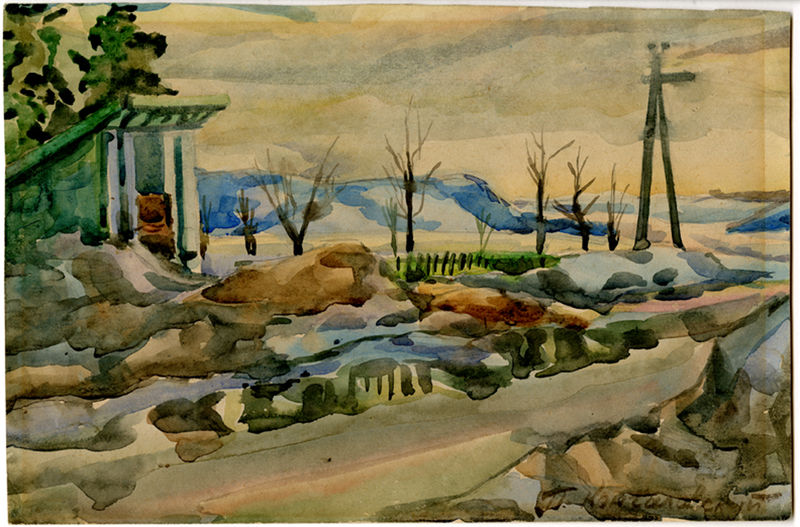
Titel: Landscape
Künstler: Petr Konchalovskii
Standort: Amherst (Massachusetts, USA)
Institution: Mead Art Museum, Amherst College
Schlagwörter: blue, columns, white, window, black, country, dark, face, golden, gray, green, grey, modern, painting, yellow, brown, cloud, clouds, rock, rocks, sky, stone, tree, building, hill, hills, house, landscape, mountain, mountains, orange, sand, water, horizon, tower, trees, snow, winter, grass, light, river, garden, path, road, color, ice, mast, scene, abstract, bridge, fence, outside, spring, pastoral, watercolor, watercolour, colors, bald, farm, shack, bare, branches, sunset, shadows, desert, cold, sunrise, windmill, land, tan, stones, round, shelter, beams, earth, pole, pretty, trunks, air, posts, scenery, telephone, hils, hot, shadowy, vally, wtercolor, telegraph